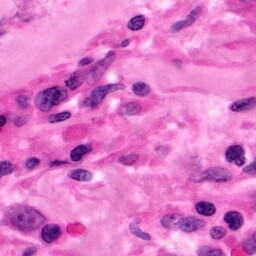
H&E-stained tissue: Pancreatic